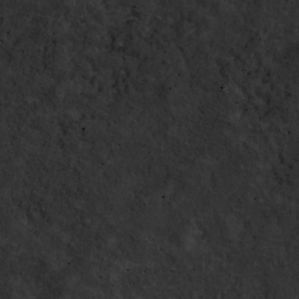
Label: non_frost